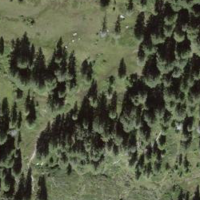
EUNIS habitat code: 44
Species observed at this site:
Caltha palustris